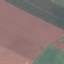
Land use / land cover: AnnualCrop